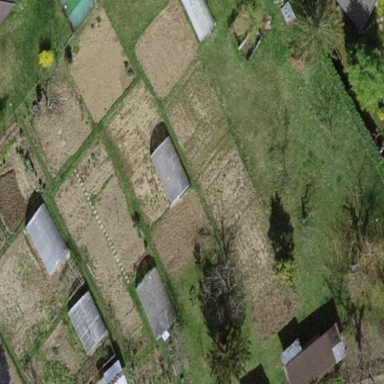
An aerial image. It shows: Area designated for allotments.